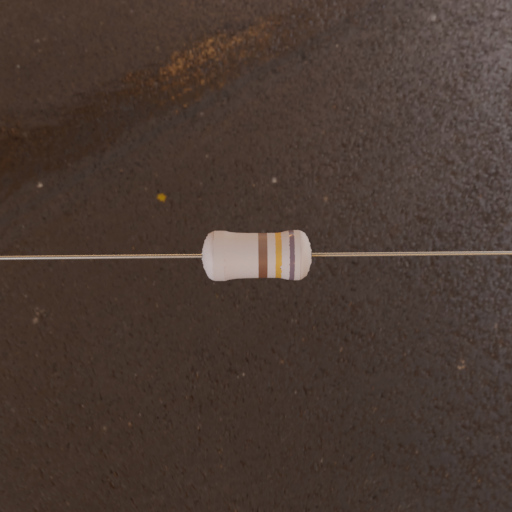
Resistor colour bands (in order): brown, gold, gray